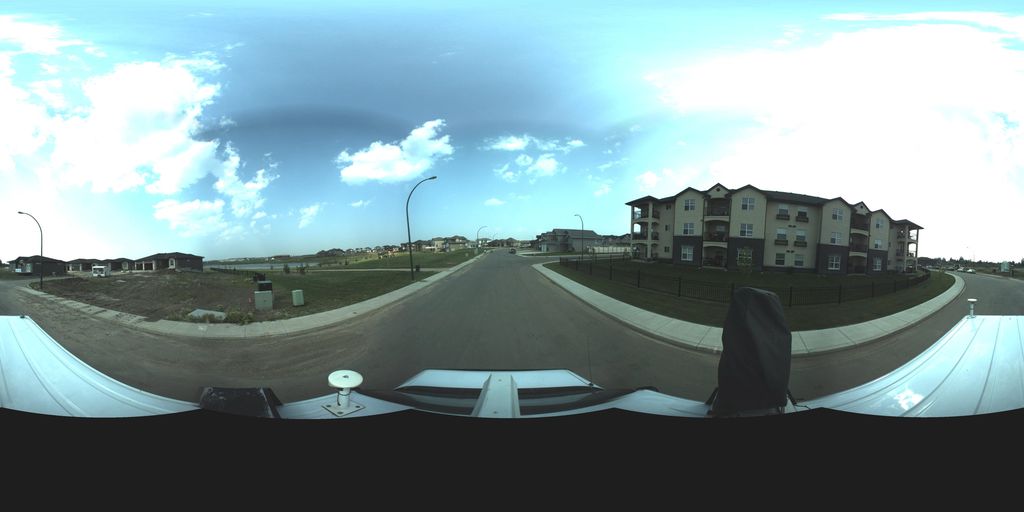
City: saskatoon